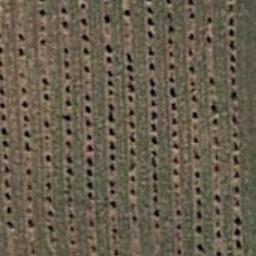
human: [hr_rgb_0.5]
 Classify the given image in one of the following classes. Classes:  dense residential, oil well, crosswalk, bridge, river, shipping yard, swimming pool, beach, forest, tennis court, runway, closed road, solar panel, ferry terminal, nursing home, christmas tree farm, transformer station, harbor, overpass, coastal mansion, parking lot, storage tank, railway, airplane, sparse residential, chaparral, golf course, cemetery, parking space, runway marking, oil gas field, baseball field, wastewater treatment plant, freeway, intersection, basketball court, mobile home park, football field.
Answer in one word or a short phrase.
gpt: christmas tree farm